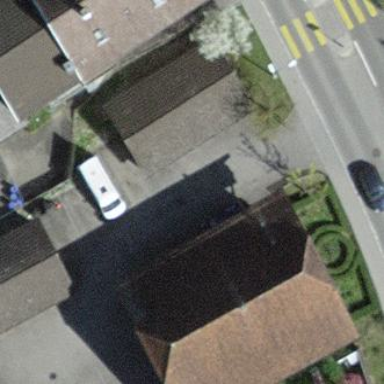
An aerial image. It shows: Garage.